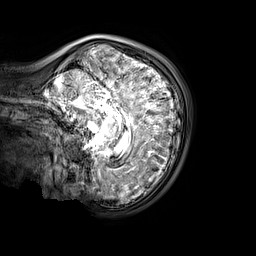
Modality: T2w
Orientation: sagittal
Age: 11
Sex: female
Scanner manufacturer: siemens
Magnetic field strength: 3 T
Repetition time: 3.2 s
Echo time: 0.408 s